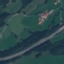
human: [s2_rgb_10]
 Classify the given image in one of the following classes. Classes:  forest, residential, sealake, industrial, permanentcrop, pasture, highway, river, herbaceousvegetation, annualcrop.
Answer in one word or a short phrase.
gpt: Highway